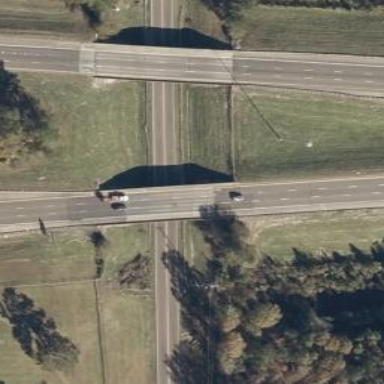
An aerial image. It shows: Bridge over motorway.